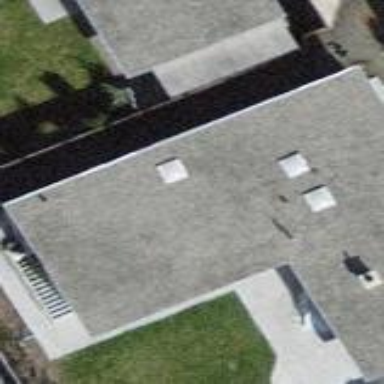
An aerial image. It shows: Flat-roofed residential building.